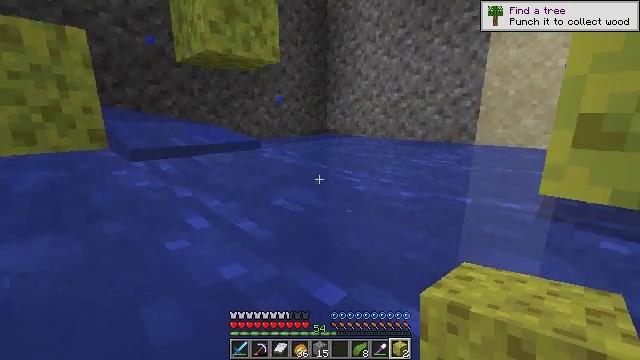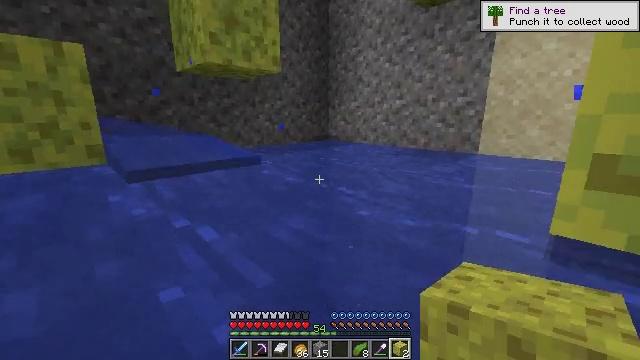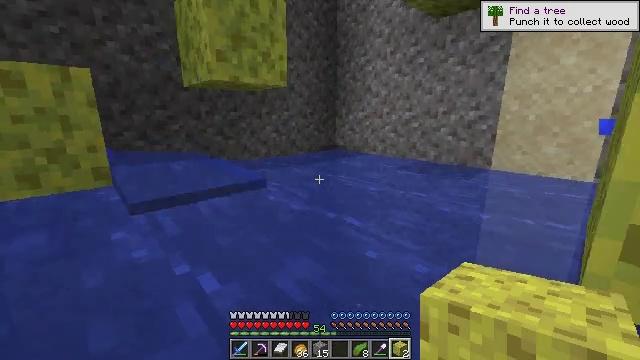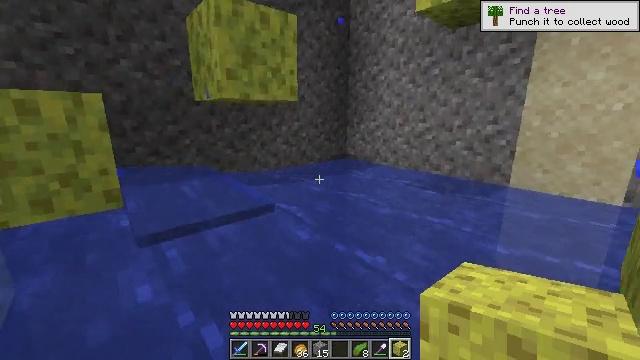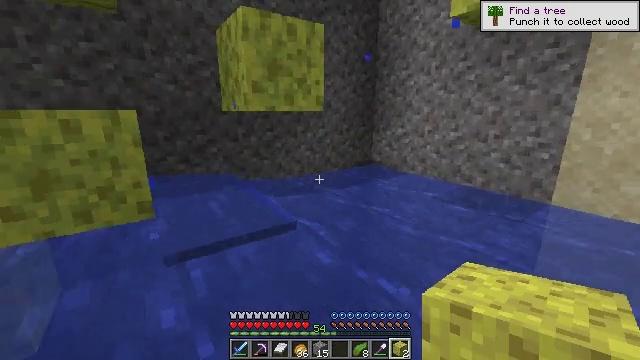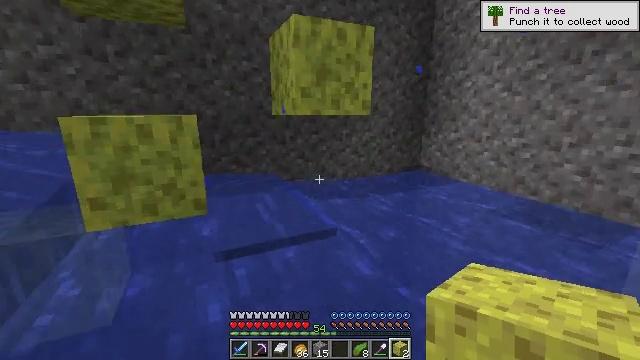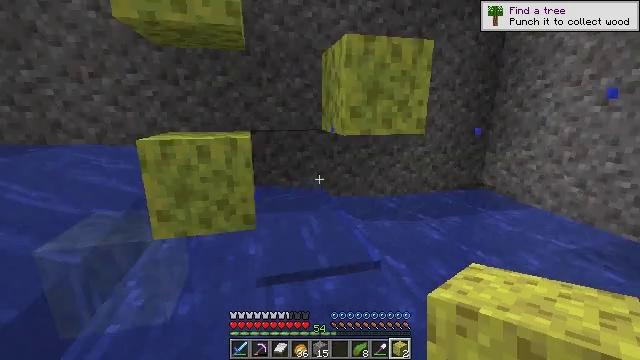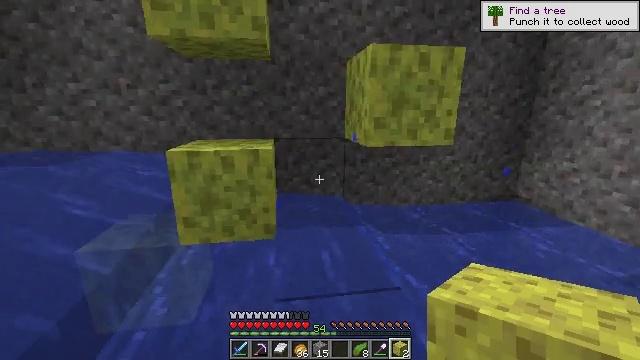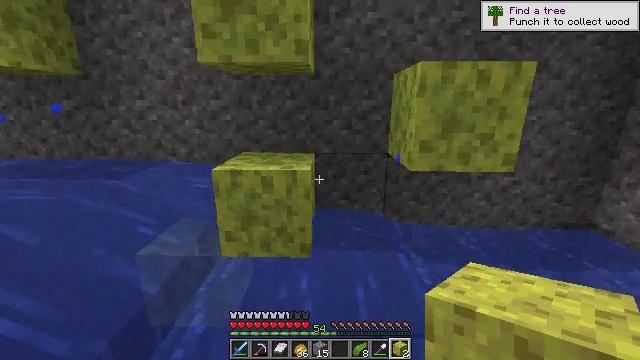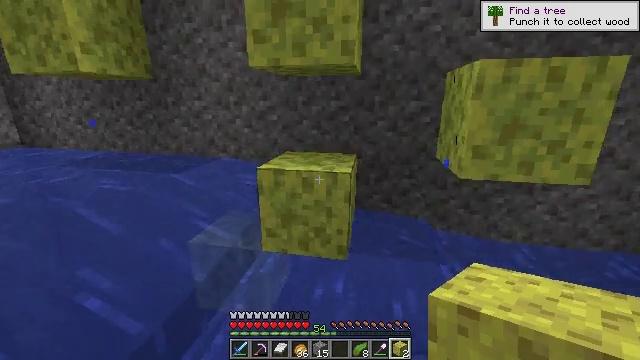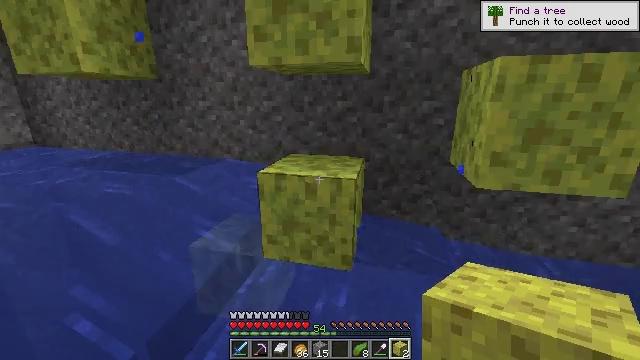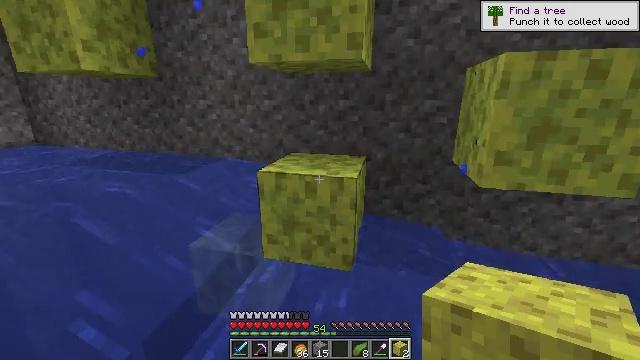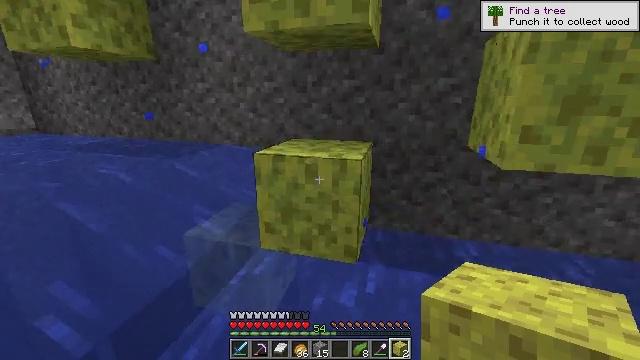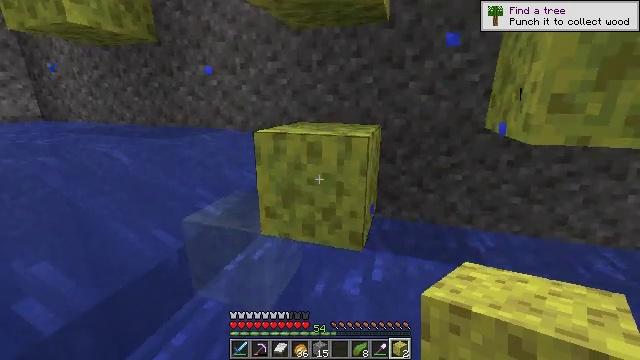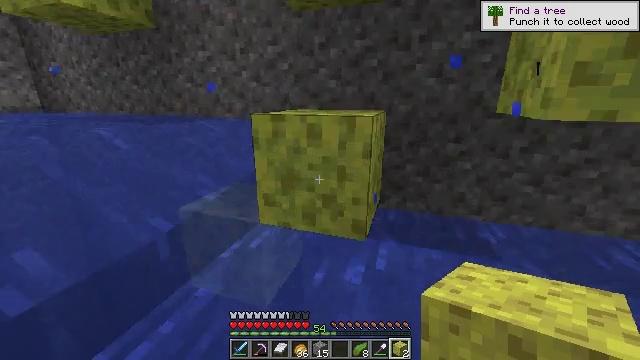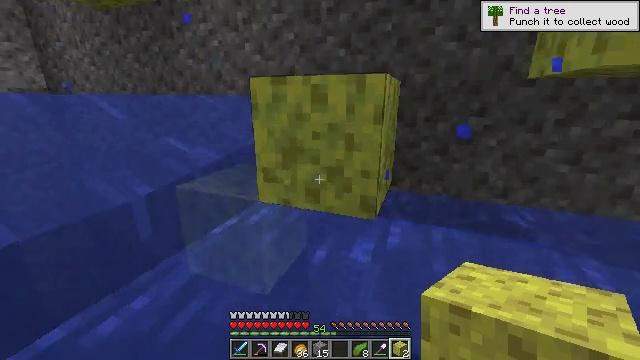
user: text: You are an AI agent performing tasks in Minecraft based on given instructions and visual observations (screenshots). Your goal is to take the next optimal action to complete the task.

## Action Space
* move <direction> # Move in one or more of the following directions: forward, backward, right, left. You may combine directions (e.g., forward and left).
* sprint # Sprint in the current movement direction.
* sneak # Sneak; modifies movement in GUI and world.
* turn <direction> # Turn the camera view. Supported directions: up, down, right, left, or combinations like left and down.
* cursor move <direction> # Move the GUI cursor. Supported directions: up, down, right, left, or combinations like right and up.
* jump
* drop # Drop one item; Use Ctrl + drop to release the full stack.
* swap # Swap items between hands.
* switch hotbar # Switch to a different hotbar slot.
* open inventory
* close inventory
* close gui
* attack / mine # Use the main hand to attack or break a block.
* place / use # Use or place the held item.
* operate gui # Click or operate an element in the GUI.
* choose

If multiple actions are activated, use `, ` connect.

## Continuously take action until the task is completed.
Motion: motion action
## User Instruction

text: Acquire a wet sponge from an ocean monument.
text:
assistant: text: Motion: move forward, jump
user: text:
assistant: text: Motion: move forward, turn left, jump
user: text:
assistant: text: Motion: move forward, turn left, jump
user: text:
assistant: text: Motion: move forward, turn left, jump
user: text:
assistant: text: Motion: move forward, turn left, jump
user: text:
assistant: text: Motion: move forward, turn left, jump
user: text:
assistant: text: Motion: move forward, turn left, jump
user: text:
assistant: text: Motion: move forward, turn left and down
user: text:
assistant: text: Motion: move forward, turn left
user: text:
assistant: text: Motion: move forward, turn left
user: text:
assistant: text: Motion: move forward
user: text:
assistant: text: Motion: move forward, turn left
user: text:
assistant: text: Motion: move forward, turn left
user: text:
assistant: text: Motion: move forward
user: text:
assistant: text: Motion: move forward, turn left
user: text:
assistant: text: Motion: move forward, turn left and down
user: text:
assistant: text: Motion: move forward and move left, turn left
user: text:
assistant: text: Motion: move forward and move left, turn left
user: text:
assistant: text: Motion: move forward and move left, jump
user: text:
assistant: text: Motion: move forward and move left, jump
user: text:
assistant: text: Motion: move forward and move left, jump
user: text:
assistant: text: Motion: move forward, jump
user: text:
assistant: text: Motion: move forward, jump
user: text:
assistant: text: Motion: move forward, jump
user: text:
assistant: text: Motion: move forward and move left, jump
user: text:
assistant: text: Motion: move forward and move left, jump
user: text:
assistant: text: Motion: move forward and move left, turn right, jump
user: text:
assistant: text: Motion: move forward and move left, turn right, jump
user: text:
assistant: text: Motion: move forward
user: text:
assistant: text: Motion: move forward